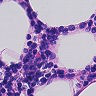
Metastatic tissue present: no